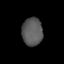
Tissue: lung
Cell type: Endothelial cells
Senescence score: 0.5857
Nuclear area (px): 568
Mean DAPI intensity: 89.331